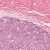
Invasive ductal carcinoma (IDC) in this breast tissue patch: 0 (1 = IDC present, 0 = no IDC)